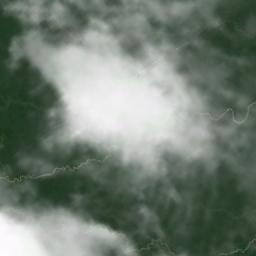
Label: cloud